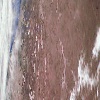
Label: land